Question: I have this table
'''
create table order_details(
id_of_product integer,
id_of_person text
)
'''
both fields are not unique. How to delete one row from the table with specified and
for example i need to delete one row with id of 6 P.S person is the same for this set of rows

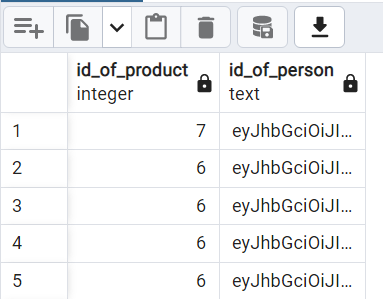
Answer: You can use system column <URL> to specify particular row, even if it has no unique values.
'''
WITH u AS
(
SELECT distinct on (id_of_product, id_of_person) id_of_product, id_of_person, ctid
FROM order_details
)
DELETE FROM order_details
WHERE id_of_product=6 AND id_of_person='ey...' AND ctid IN (SELECT ctid FROM u)
'''